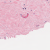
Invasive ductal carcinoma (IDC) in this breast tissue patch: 0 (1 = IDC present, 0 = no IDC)